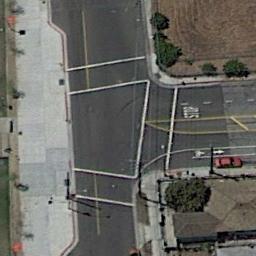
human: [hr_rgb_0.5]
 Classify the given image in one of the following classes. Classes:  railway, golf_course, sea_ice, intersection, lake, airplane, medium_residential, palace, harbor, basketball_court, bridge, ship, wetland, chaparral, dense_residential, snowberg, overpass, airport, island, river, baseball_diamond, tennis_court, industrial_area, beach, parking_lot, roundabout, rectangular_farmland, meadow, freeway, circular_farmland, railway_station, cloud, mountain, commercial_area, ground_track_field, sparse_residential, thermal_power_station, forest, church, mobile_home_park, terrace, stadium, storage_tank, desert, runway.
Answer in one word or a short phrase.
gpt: intersection